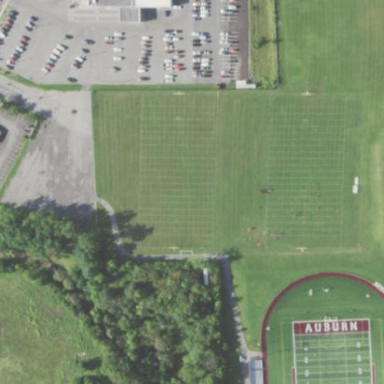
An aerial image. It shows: Pitch for American football.